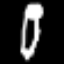
Label: pencil